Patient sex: M
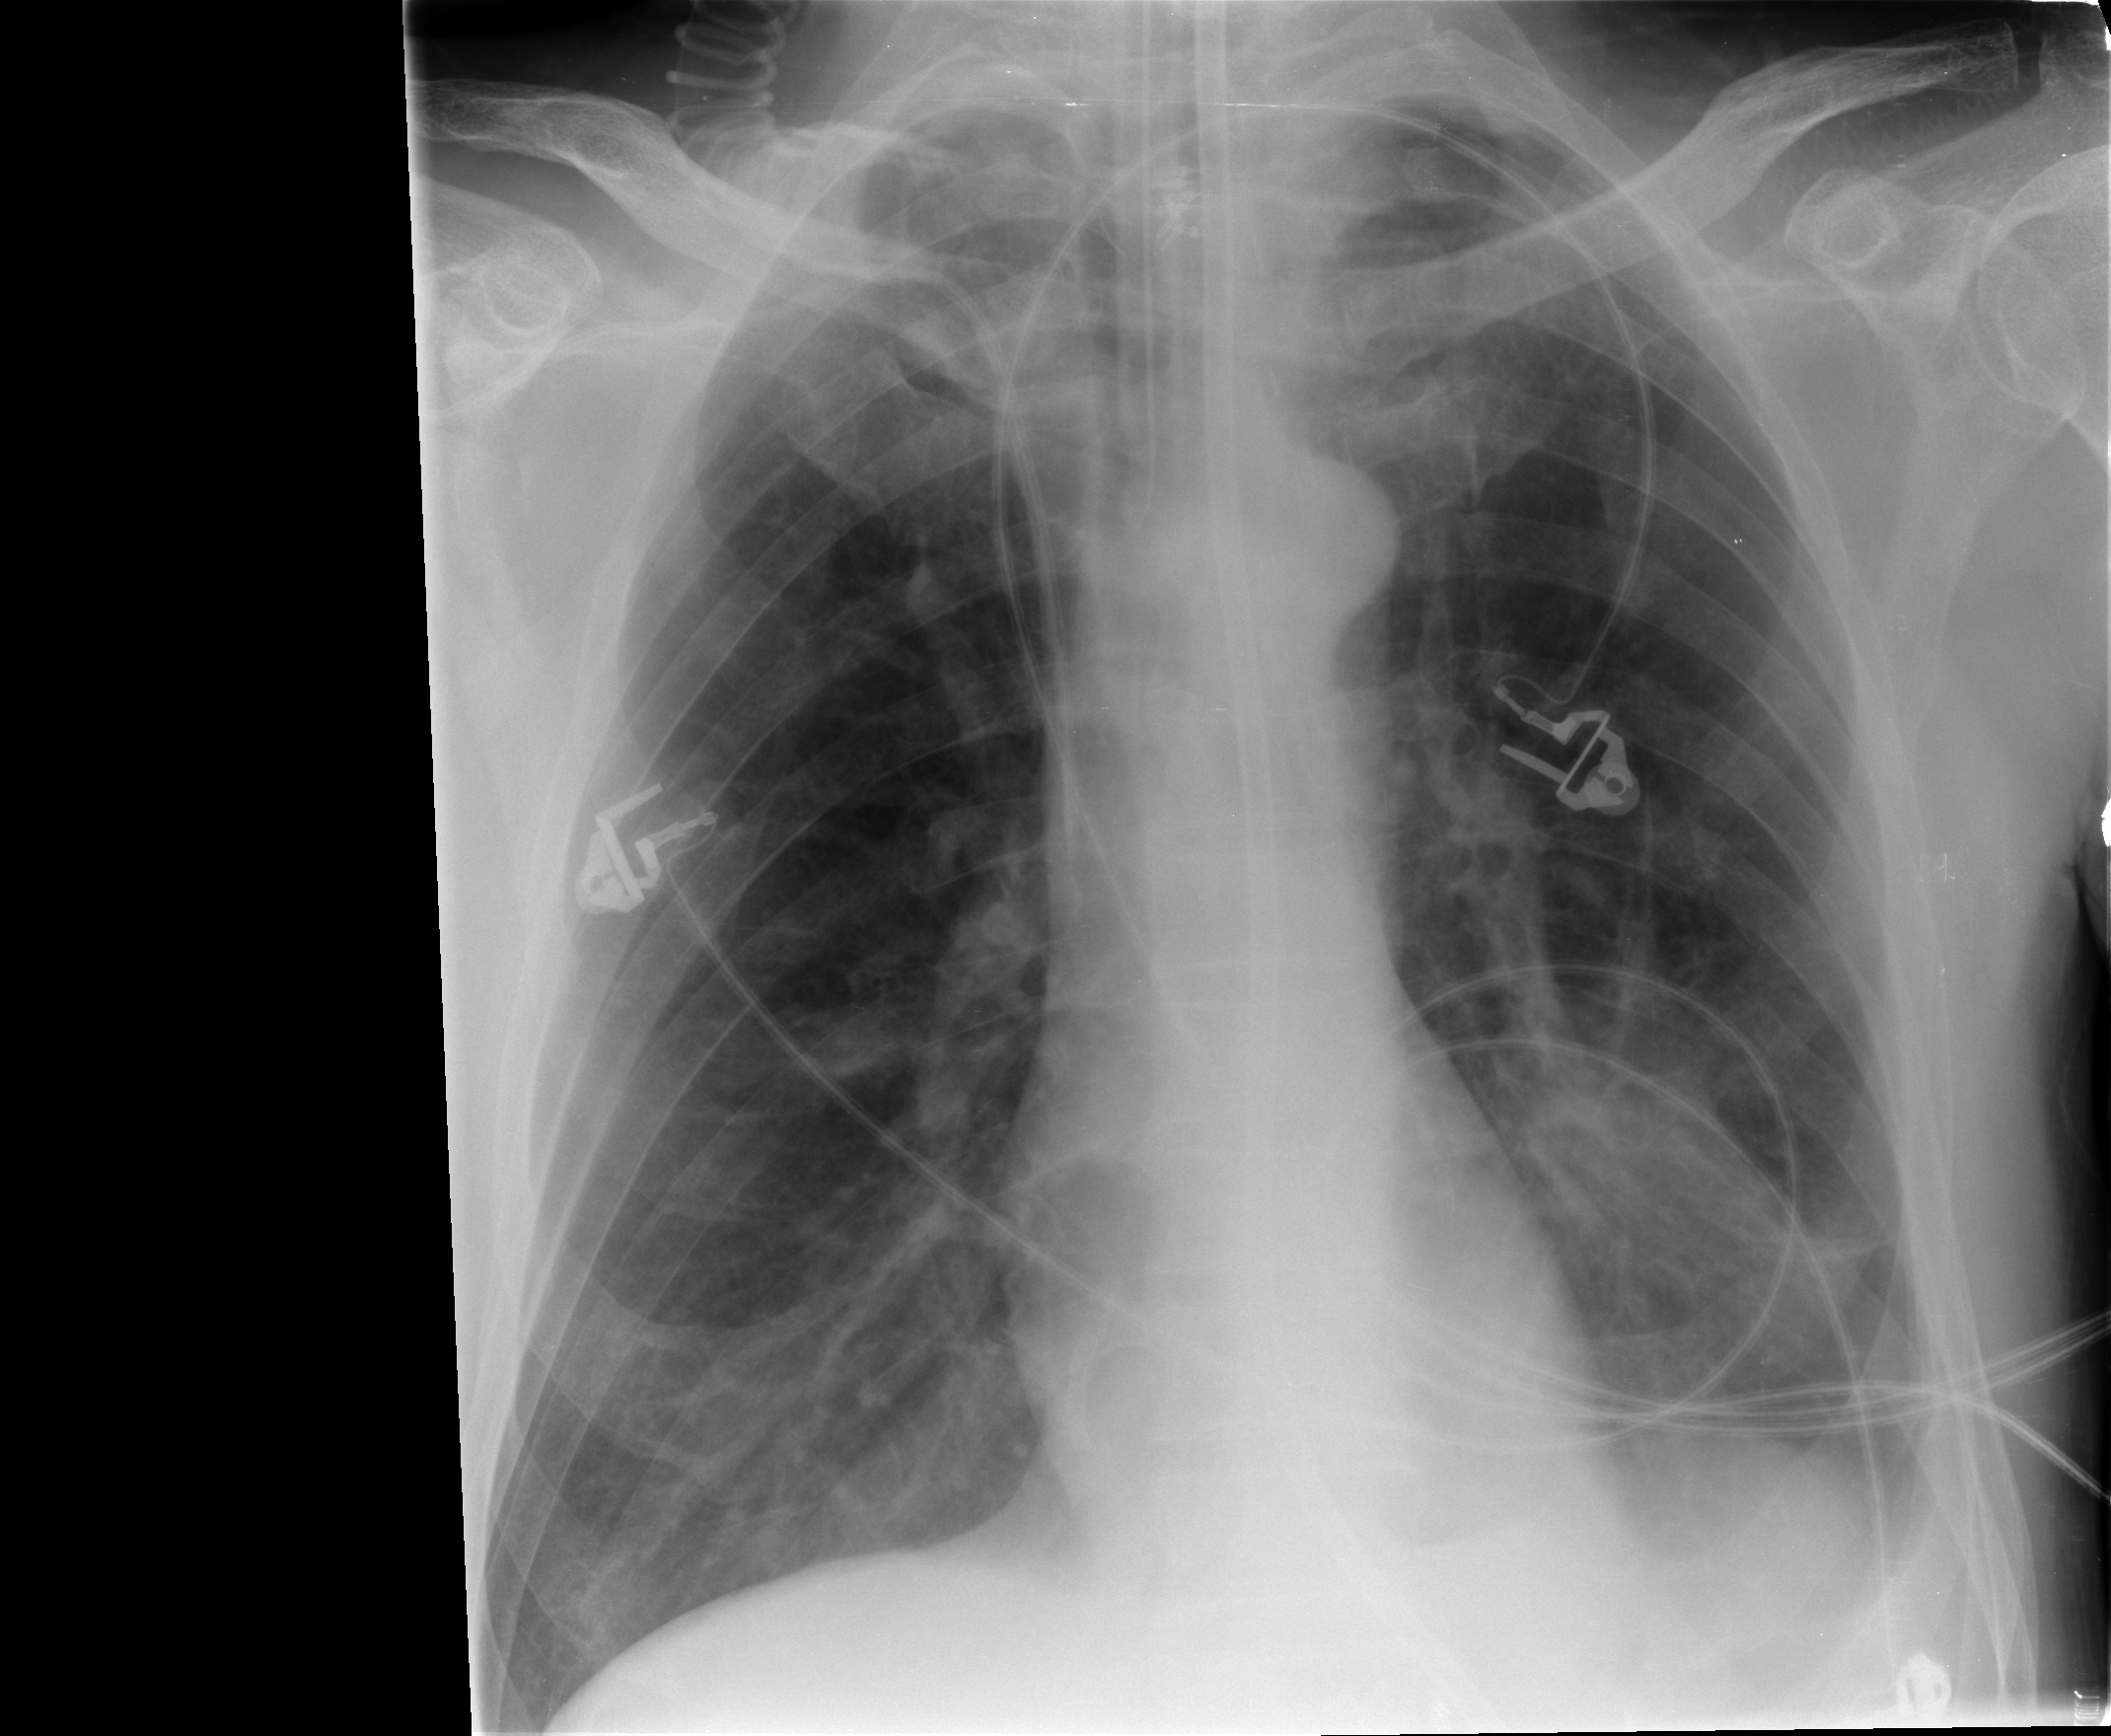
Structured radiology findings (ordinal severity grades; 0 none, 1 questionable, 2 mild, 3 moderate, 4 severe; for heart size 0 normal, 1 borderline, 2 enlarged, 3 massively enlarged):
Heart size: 0
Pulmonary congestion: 0
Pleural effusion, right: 0
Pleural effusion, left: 2
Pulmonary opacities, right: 1
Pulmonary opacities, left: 1
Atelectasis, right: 2
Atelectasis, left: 2